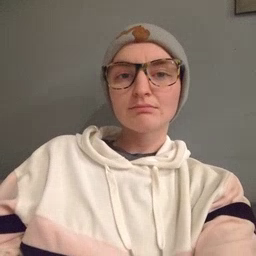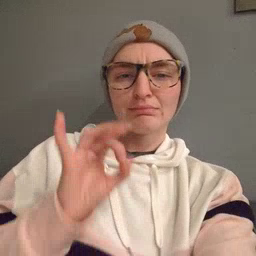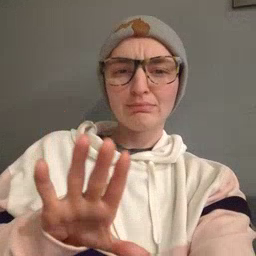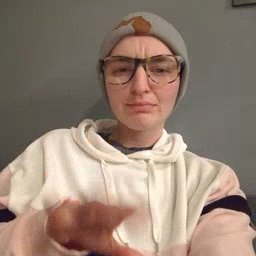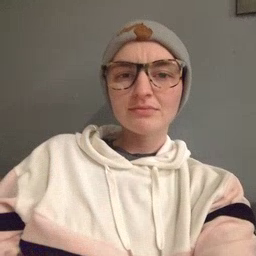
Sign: yucky